Question: During a page's "dormant" state, I can inspect the values of any tag by entering its id in Chrome Dev Tools' console tab, like so, e.g. for a tag with the name "BeginDate":
0) Enter "BeginDate" in the console tab
1) Mash the key
...and I see the whole shebang:
'''
<input alt="date-us" data-val="true" data-val-regex="End Date must be in the format &amp;quot;m/d/yyyy&amp;quot;" data-val-regex-pattern="[0-9]*[0-9]/[0-9]*[0-9]/[0-9]{4}" data-val-required="End Date must be in the format &amp;quot;m/d/yyyy&amp;quot;" id="EndDate" name="EndDate" style="width: 164px;" type="text" value="5/14/2013" class="hasDatepicker">
'''
So it shows the value, which is the part I'm interested in, is today's date.
What I want to inspect, though, is just what is being passed/posted when the form's Submit button is pressed; I believe this would be, in asp.net, the contents of the Request object, but how can I see these vals using Chrome Dev Tools?
I right-clicked in the console and selected "Log XMLHTTPRequests" and "Preserve log upon navigation" but...are they logged? If so, where are they? I see nothing in the Console tab...
## UPDATE
Thanks to David Ziemann, here's what I see:

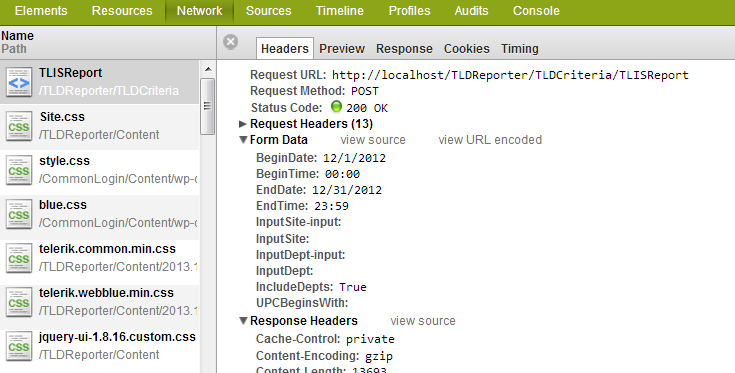
Answer: The Network tab will show you any network communication. Within that you can select the request and view the headers which should include the form data.